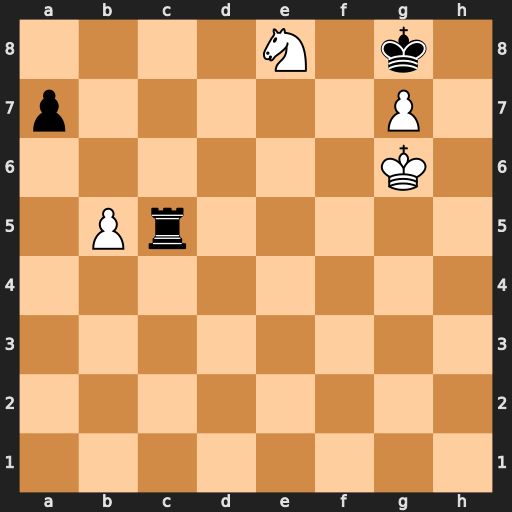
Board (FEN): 4N1k1/p5P1/6K1/1Pr5/8/8/8/8
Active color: w
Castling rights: -
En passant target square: -
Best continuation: Nf6#